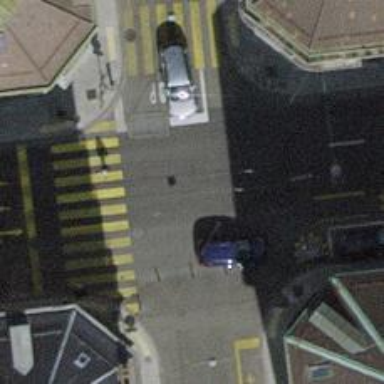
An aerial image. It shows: Road with traffic signals.